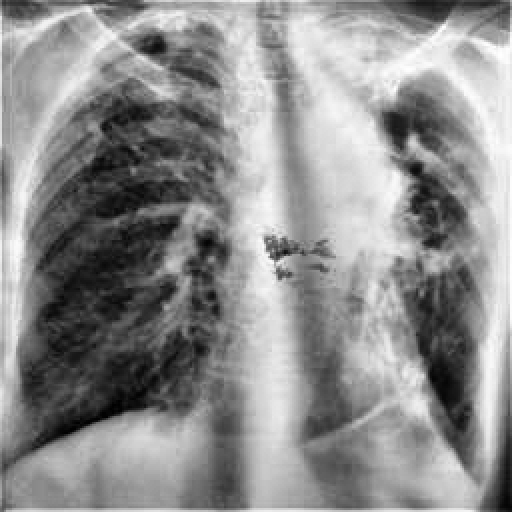
Finding: TUBERCULOSIS